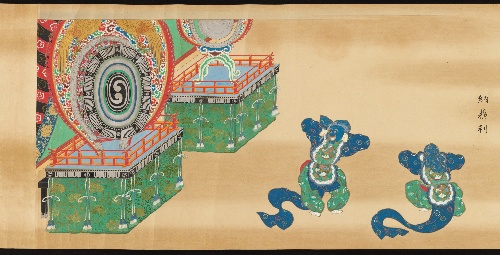
Date: 17th century
Object type: Handscroll
Classification: Paintings
Medium: Handscroll from set of two; ink, color, and gold on paper
Culture: Japan
Period: Edo period (1615–1868)
Dimensions: 14 3/8 in. x 55 ft. 8 3/8 in. (36.5 x 1697.7 cm)
Department: Asian Art
Credit line: Seymour Fund, 1957
Accession year: 1957
Repository: Metropolitan Museum of Art, New York, NY
Tags: Dancing|Dancers|Men